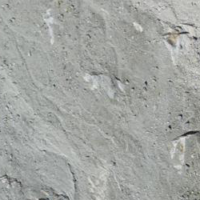
EUNIS habitat code: 47
Species observed at this site:
Saxifraga aizoides